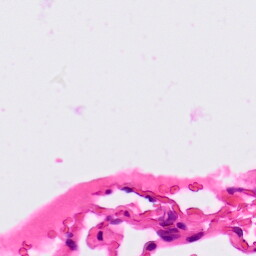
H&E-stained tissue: Lung